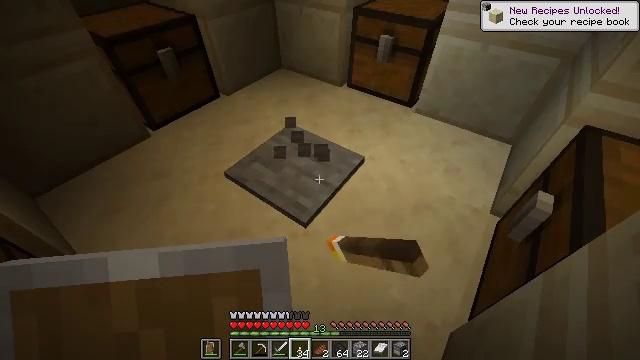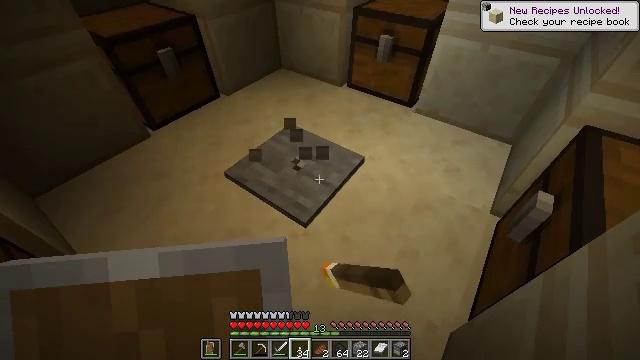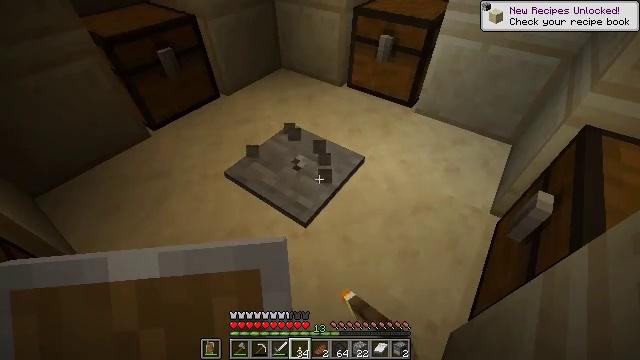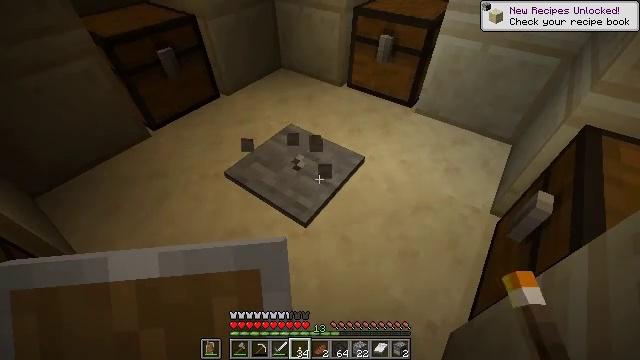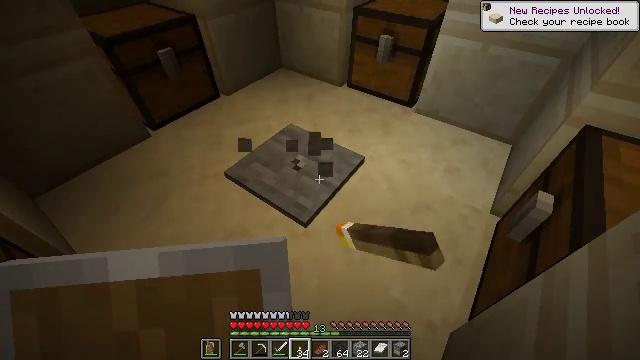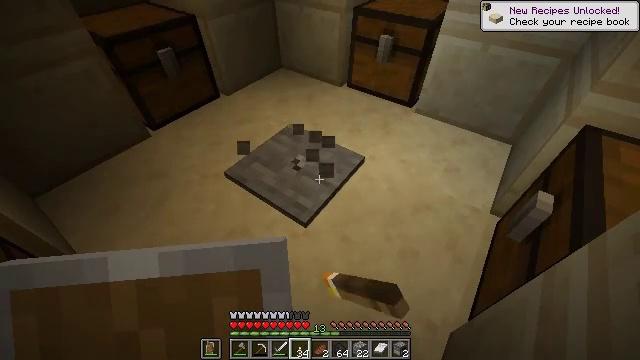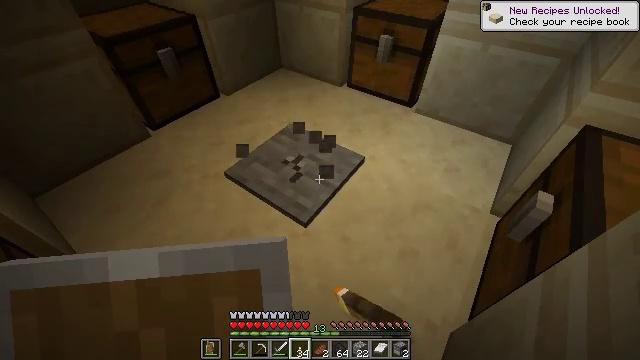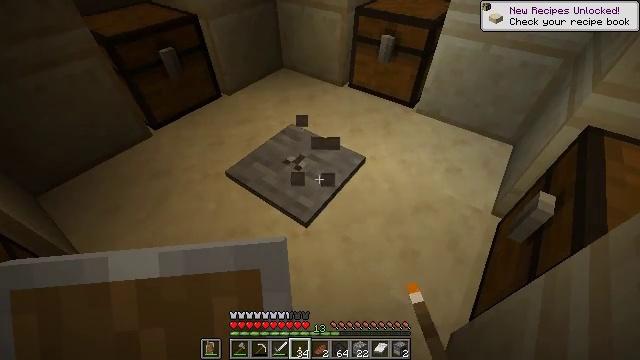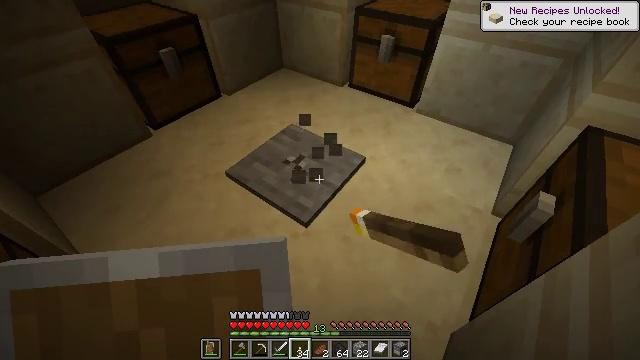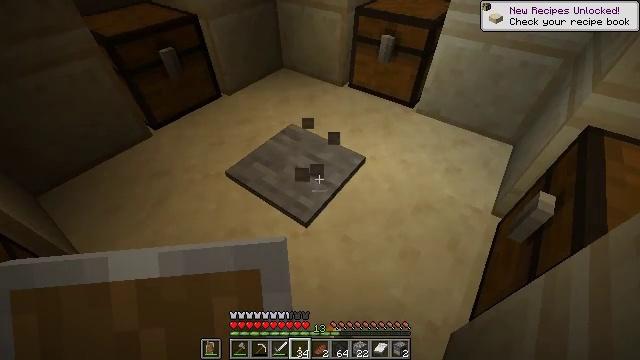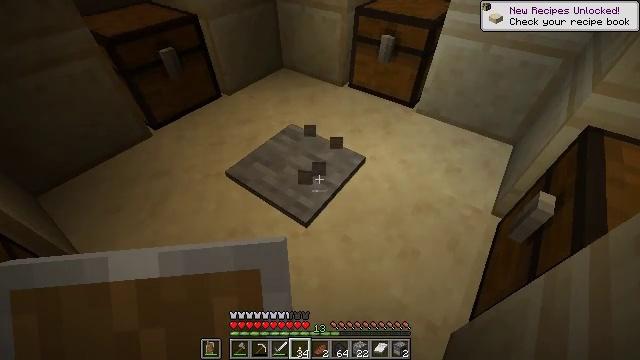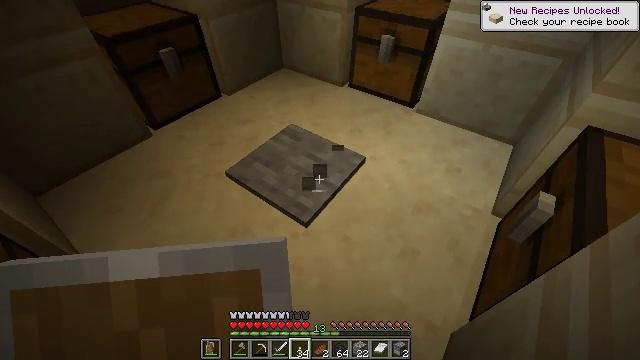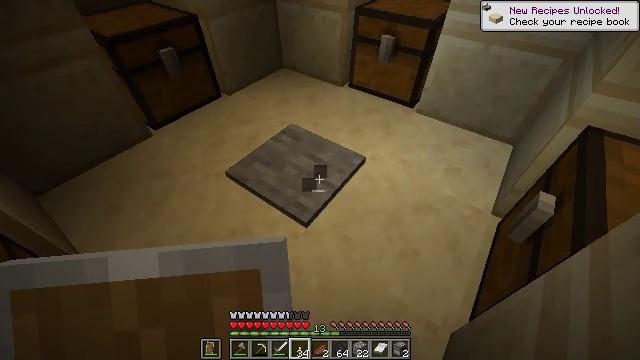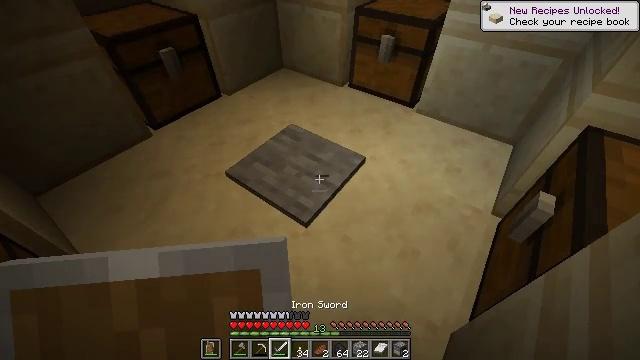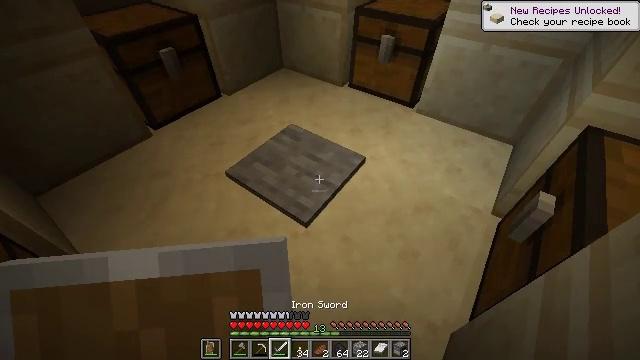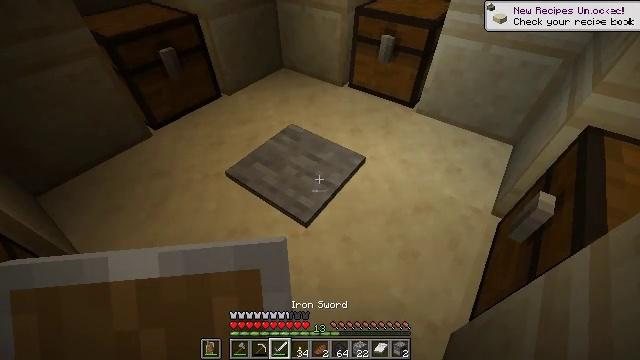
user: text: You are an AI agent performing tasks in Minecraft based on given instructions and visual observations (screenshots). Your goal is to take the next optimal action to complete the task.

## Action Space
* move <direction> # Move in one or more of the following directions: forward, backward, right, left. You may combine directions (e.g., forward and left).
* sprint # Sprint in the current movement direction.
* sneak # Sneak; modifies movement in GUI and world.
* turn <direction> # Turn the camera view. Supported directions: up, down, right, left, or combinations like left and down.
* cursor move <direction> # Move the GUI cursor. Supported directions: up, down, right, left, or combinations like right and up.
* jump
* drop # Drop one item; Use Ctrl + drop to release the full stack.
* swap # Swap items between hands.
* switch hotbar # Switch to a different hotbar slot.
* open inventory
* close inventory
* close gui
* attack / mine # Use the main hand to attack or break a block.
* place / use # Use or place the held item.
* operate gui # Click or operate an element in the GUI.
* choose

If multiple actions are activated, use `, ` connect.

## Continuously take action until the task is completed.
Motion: motion action
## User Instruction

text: Retrieve the stone pressure plate by mining it.
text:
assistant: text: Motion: attack / mine
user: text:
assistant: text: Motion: attack / mine
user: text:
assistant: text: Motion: attack / mine
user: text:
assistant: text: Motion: attack / mine
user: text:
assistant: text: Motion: attack / mine
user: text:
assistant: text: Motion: attack / mine
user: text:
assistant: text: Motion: attack / mine
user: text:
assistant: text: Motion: attack / mine
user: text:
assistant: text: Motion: no_op
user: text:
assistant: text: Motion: no_op
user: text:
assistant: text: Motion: no_op
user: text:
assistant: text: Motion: no_op
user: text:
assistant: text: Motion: no_op
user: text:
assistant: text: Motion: no_op
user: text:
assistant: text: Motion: no_op
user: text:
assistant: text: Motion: no_op
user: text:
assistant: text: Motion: no_op
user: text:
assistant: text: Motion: no_op
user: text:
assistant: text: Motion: no_op
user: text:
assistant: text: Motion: no_op
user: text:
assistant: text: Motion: no_op
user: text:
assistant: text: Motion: attack / mine
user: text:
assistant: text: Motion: attack / mine
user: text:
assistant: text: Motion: attack / mine
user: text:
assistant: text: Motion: attack / mine
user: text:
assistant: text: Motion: attack / mine
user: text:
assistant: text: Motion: attack / mine
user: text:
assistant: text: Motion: attack / mine
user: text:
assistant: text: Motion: attack / mine